【题型】填空题　【知识点】平面几何　【难度】easy
如图, 在 $\text{Rt}\triangle ABC$ 中, $\angle ACB=90^\circ$, $CD$ 是斜边 $AB$ 上的高, 下列线段的比值等于 $\cos A$ 的值的有\_\_\_\_\_\_个

(1) $\frac{AD}{AC}$；(2) $\frac{AC}{AB}$；(3) $\frac{BD}{BC}$；(4) $\frac{CD}{BC}$

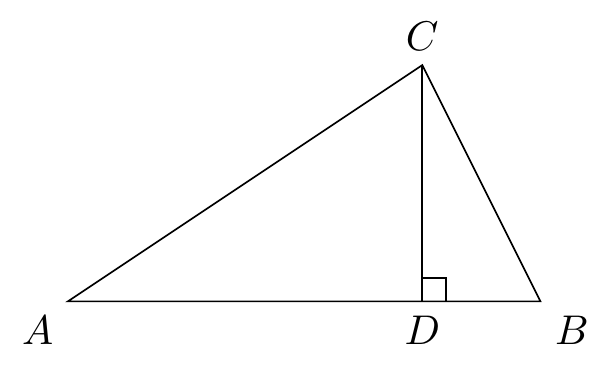
【解答】
解：在 $\text{Rt}\triangle ABC$ 中, $\angle ACB=90^\circ$, $CD$ 是斜边 $AB$ 上的高,

$\therefore \angle A + \angle ACD = 90^\circ$, $\angle ACD + \angle BCD = 90^\circ$,

$\therefore \angle A = \angle BCD$,

$\therefore \cos A = \frac{AD}{AC} = \frac{AC}{AB} = \frac{CD}{BC}$。

故 (1), (2), (4) 正确。

故答案为：3。